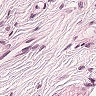
Metastatic tissue present: no